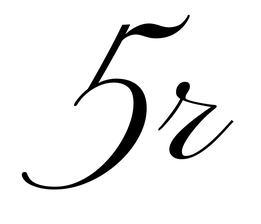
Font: PinyonScript-Regular